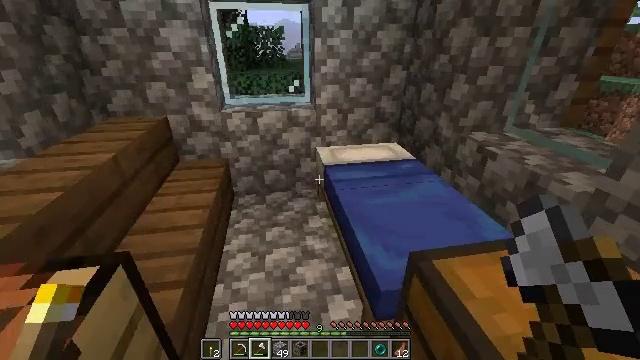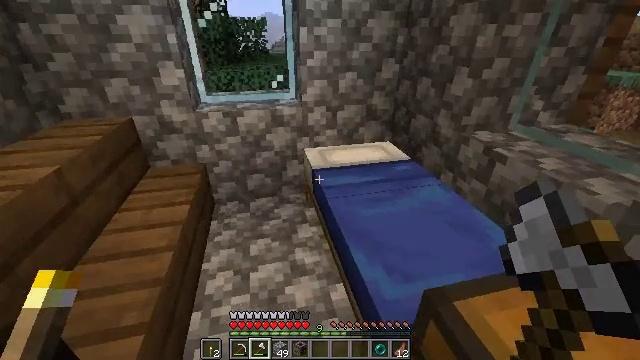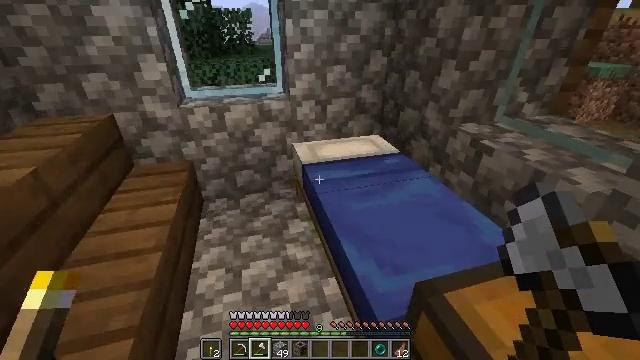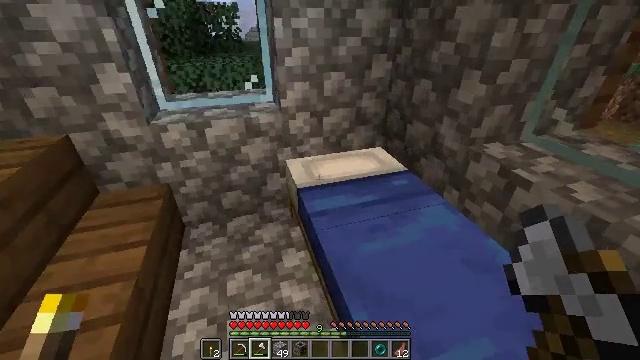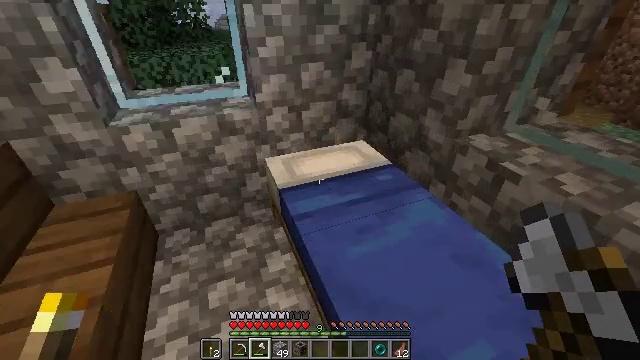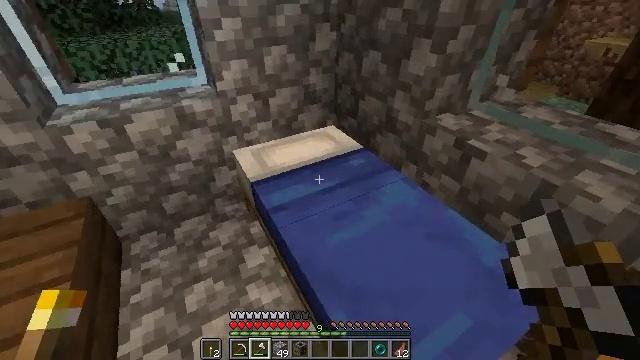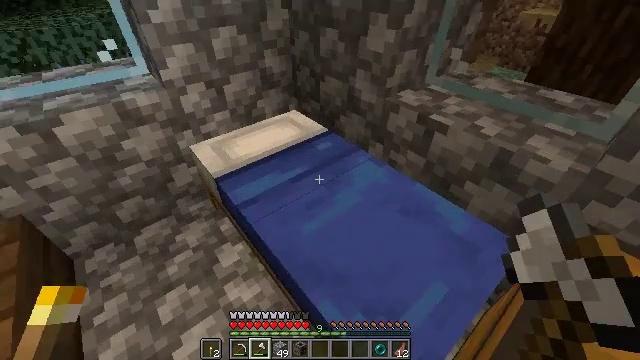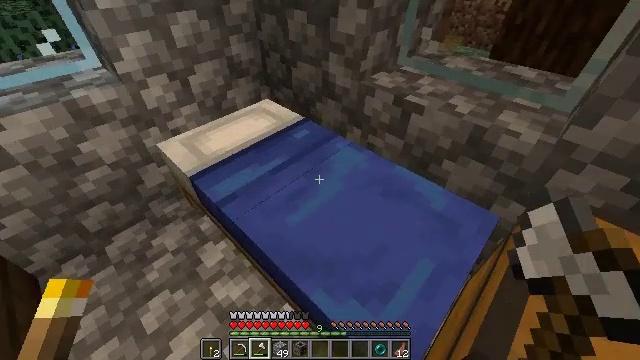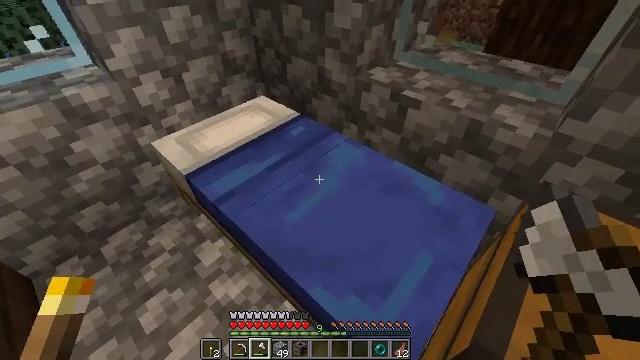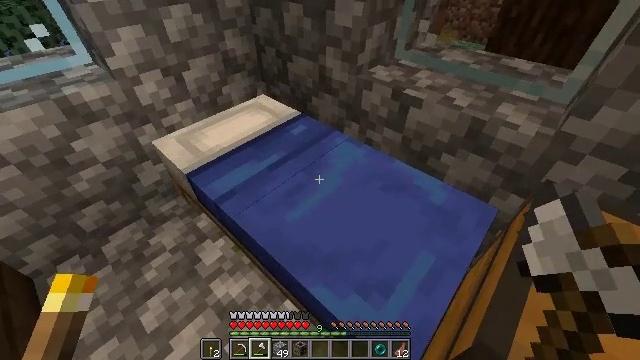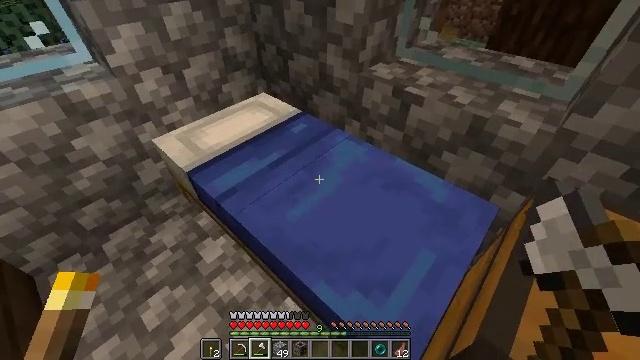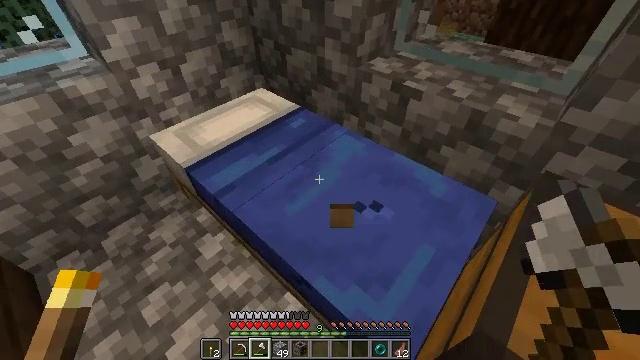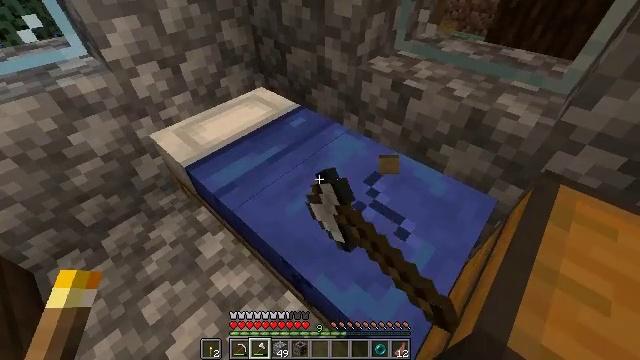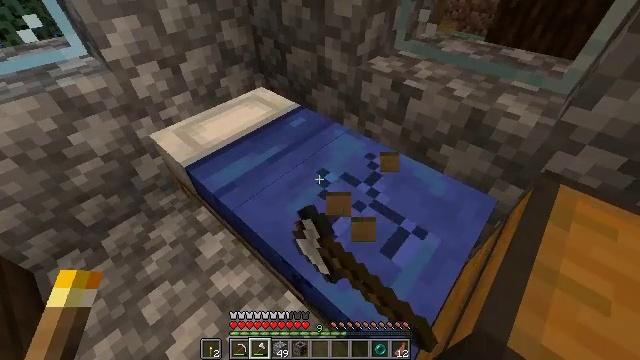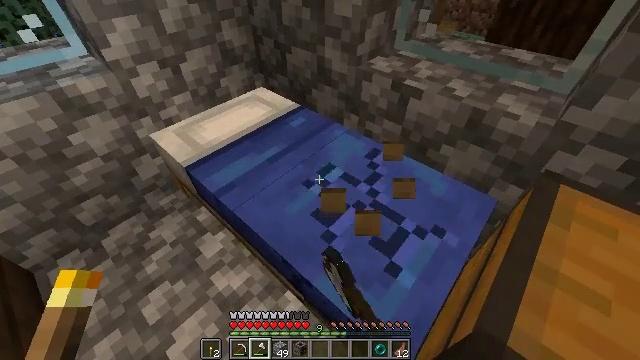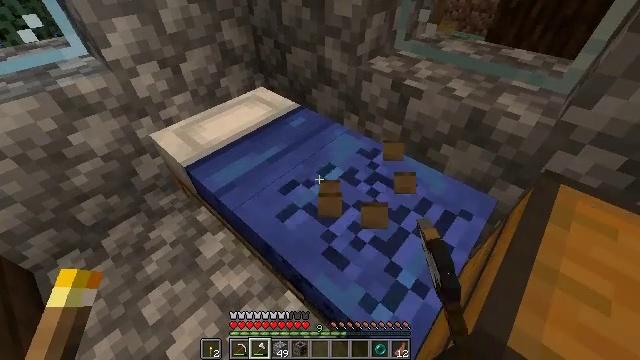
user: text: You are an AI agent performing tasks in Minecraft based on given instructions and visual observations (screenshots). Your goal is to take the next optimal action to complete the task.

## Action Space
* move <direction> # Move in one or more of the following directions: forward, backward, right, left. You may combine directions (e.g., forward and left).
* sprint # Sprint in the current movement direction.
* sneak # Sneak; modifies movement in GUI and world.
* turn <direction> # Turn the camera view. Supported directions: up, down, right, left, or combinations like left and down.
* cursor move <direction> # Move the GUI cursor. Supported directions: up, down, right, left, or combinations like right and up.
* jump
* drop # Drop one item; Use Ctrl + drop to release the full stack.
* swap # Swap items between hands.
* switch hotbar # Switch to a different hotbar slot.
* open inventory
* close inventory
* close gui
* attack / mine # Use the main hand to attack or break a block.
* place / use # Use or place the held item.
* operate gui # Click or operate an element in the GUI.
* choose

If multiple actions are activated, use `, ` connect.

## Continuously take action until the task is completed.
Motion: motion action
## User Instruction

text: Mine the blue bed to pick it up.
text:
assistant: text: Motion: move forward, turn right and down
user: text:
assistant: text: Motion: move forward, turn right and down
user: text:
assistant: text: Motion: move forward, turn right
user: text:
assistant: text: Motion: turn right and down
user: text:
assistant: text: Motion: turn right and down
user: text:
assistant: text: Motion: turn right and down
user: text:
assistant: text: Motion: turn right and down
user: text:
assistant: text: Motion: turn right
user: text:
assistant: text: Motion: no_op
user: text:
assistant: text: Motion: no_op
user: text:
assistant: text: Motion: attack / mine
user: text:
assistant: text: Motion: attack / mine
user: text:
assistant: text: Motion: attack / mine
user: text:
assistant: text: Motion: attack / mine
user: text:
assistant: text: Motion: attack / mine
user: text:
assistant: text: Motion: attack / mine
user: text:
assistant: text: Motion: attack / mine
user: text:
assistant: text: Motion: attack / mine
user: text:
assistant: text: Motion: attack / mine
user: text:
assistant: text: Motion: no_op
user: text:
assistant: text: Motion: no_op